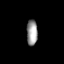
Tissue: prostate
Cell type: Fibroblasts
Senescence score: 0.7452
Nuclear area (px): 274
Mean DAPI intensity: 153.175